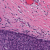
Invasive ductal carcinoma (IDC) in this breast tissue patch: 0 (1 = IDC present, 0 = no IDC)